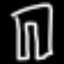
Label: pants